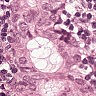
Metastatic tissue present: yes